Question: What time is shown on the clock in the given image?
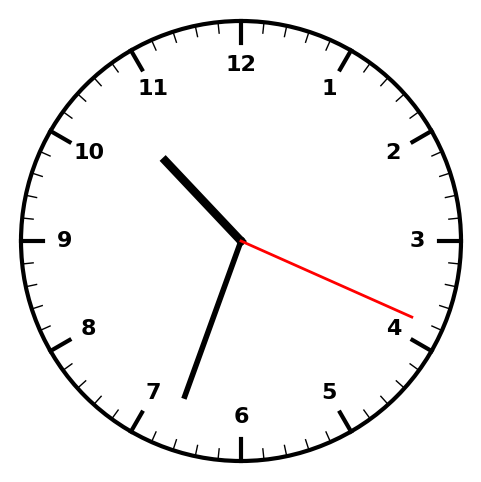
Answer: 10:33:19